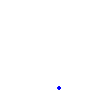
Particle: proton